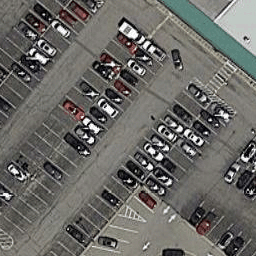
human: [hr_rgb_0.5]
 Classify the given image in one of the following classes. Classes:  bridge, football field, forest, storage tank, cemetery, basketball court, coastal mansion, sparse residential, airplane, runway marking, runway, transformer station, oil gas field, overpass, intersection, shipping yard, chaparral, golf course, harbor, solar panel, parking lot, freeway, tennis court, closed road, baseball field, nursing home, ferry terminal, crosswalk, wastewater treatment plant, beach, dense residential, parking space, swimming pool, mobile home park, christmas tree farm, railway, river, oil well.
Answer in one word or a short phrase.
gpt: parking lot